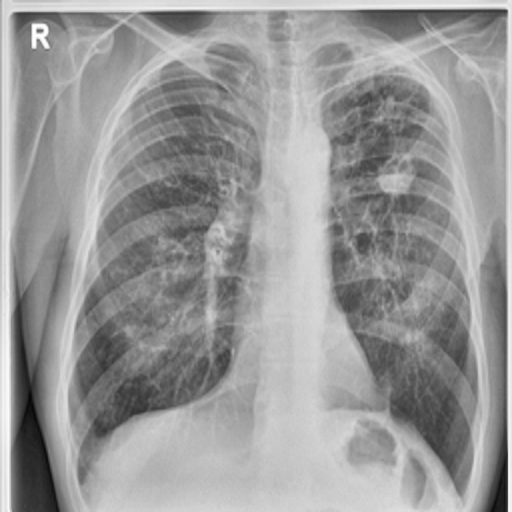
Finding: TUBERCULOSIS